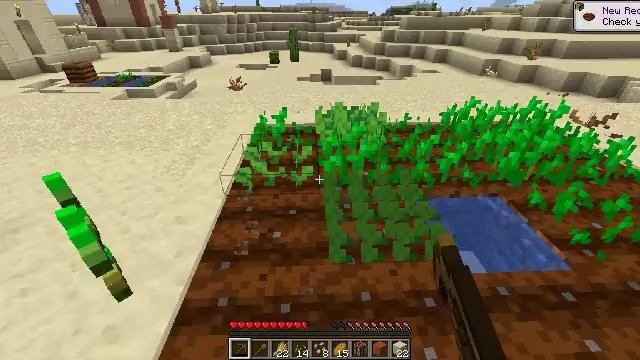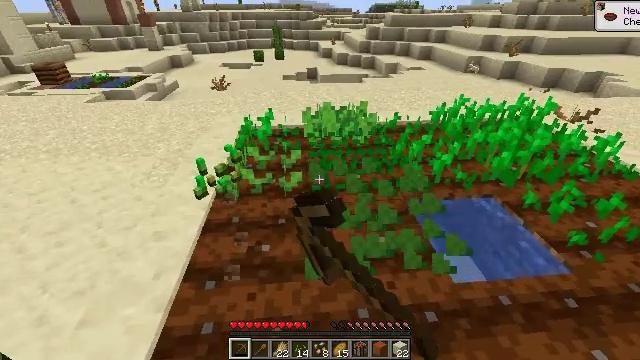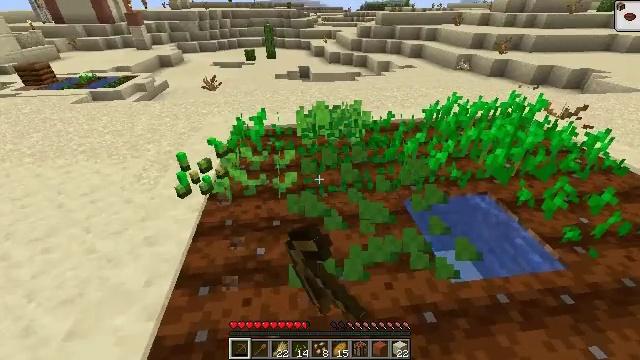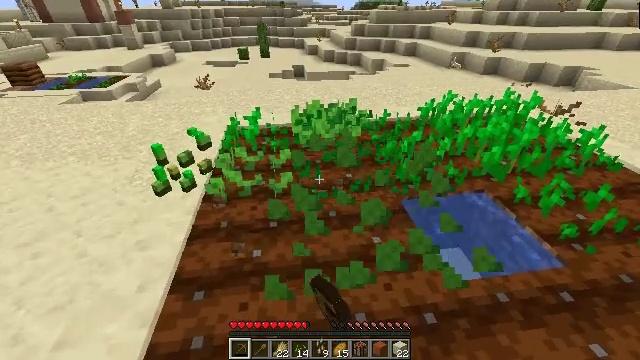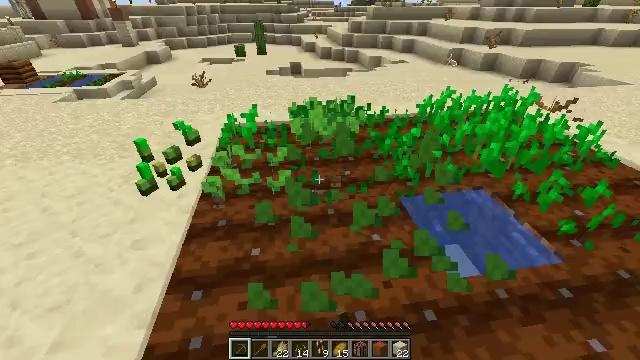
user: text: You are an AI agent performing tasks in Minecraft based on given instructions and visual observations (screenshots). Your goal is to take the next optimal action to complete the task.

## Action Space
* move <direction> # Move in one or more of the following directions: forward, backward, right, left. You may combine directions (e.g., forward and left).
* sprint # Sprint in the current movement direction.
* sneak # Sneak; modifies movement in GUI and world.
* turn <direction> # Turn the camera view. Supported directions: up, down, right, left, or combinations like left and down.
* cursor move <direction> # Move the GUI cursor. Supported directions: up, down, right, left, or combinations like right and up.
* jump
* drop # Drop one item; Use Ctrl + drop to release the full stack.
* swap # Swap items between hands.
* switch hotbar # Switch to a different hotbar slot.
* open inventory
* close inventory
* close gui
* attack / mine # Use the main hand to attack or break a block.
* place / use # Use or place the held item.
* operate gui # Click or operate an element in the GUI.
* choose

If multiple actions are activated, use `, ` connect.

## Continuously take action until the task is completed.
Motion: motion action
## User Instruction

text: Mine beetroots from the garden.
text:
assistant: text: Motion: turn right, attack / mine
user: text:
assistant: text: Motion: turn right, attack / mine
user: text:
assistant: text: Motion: turn right
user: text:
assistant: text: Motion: no_op
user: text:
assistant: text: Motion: no_op